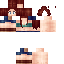
A female human skin with medium skin, wearing brown long hair dressed in a blue tshirt and brown shorts, featuring a closed mouth.